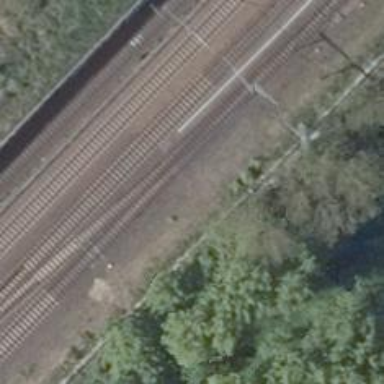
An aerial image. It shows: Railway track with contact line for electrification.